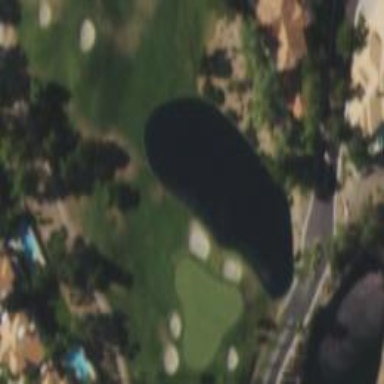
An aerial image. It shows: Picturesque scene of golf course with lateral water hazard.